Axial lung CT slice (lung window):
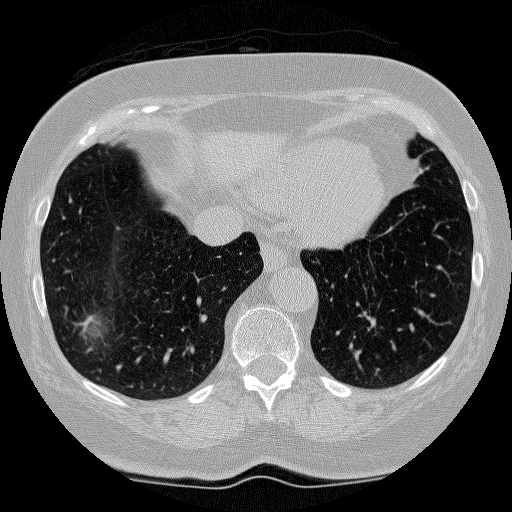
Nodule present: yes
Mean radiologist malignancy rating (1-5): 4.25